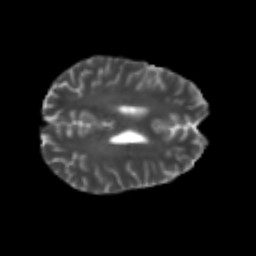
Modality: T2w
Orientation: axial
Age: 22
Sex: female
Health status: healthy
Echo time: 0.074 s